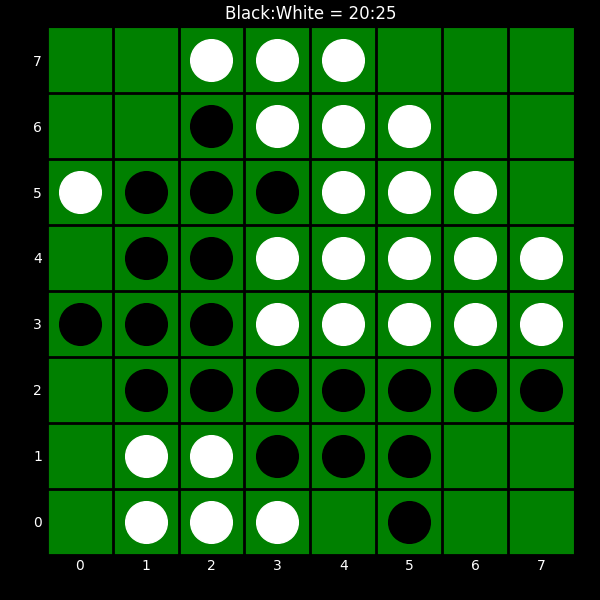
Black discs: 20
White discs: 25